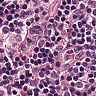
Metastatic tissue present: no